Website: apple
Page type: orders-overview
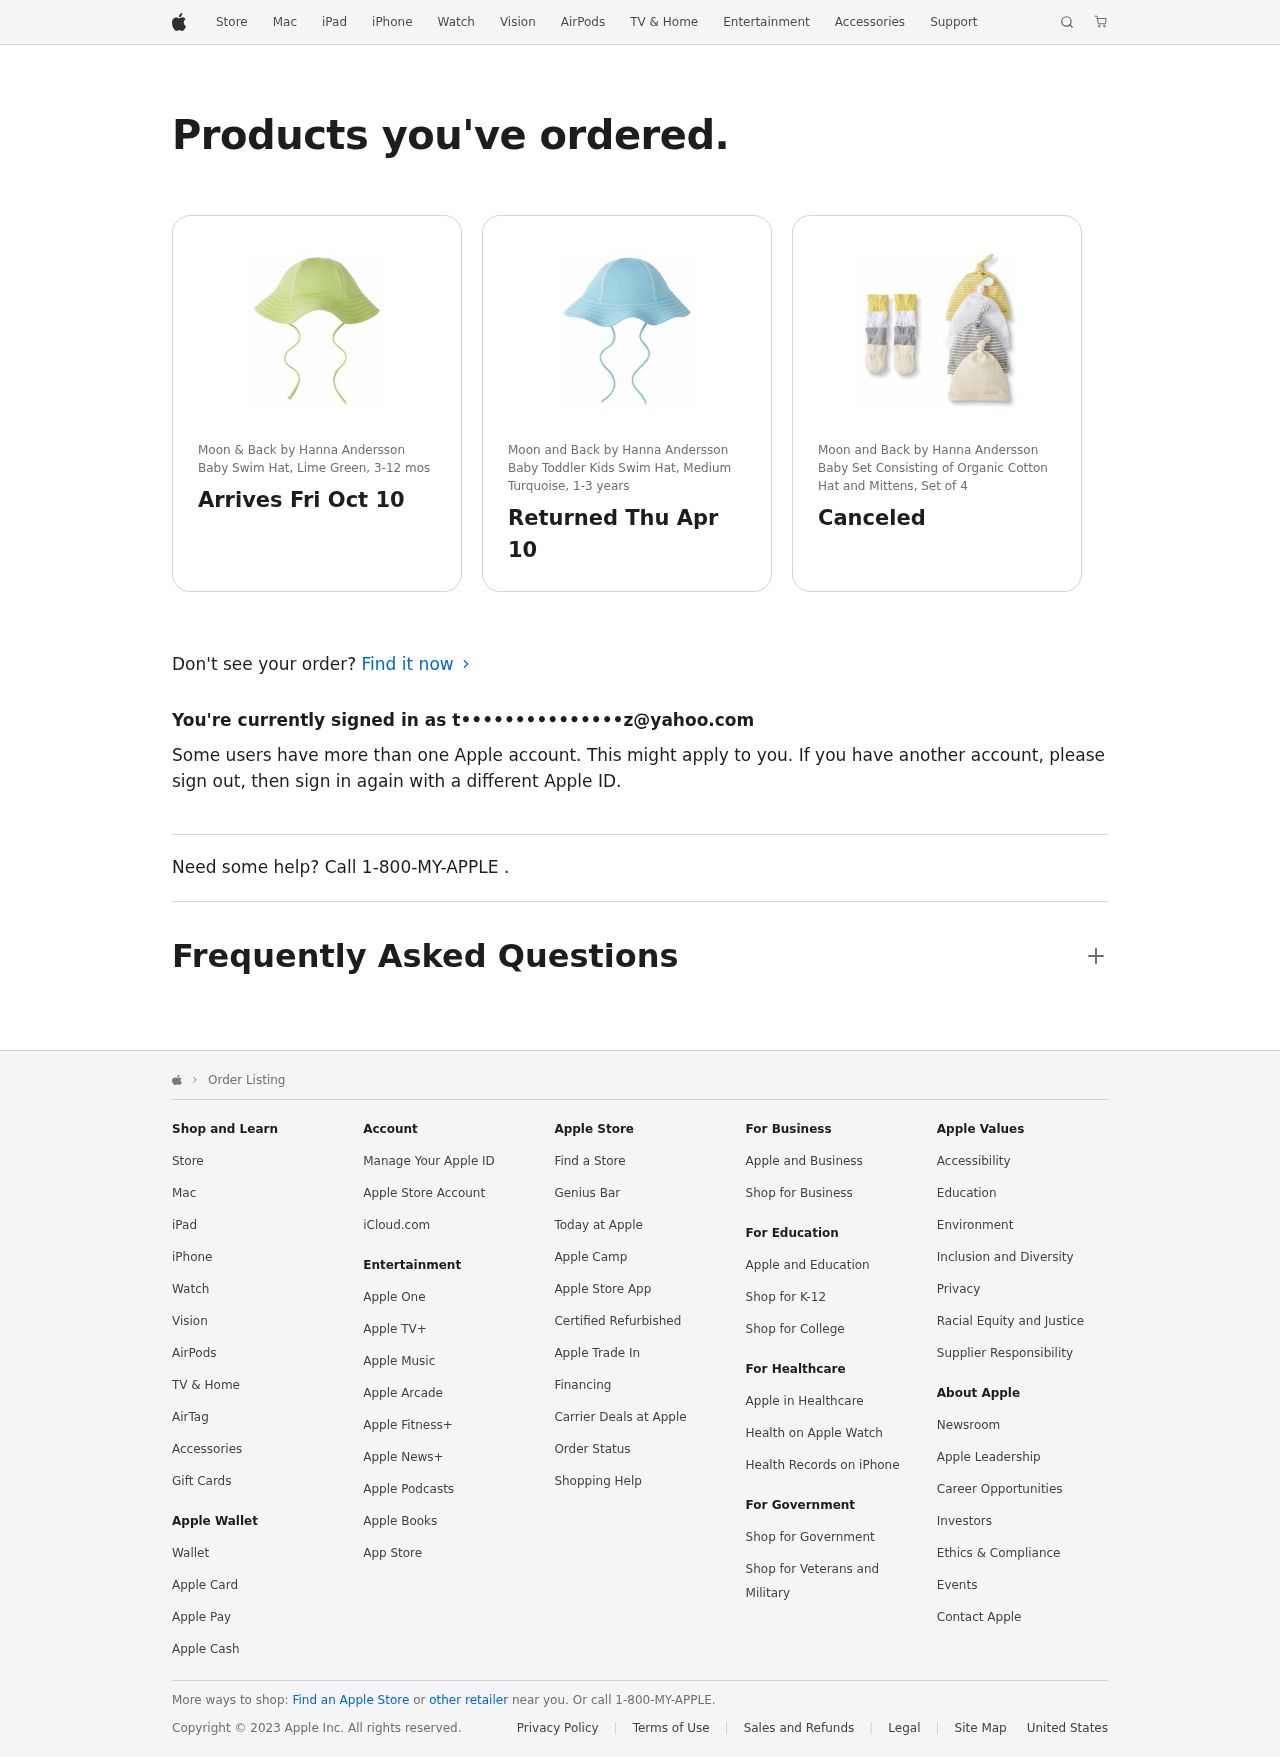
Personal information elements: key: PII_EMAIL
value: t•••••••••••••••z@yahoo.com
Product elements: key: PRODUCT1_NAME
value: Moon & Back by Hanna Andersson Baby Swim Hat, Lime Green, 3-12 mos
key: PRODUCT2_NAME
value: Moon and Back by Hanna Andersson Baby Toddler Kids Swim Hat, Medium Turquoise, 1-3 years
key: PRODUCT3_NAME
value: Moon and Back by Hanna Andersson Baby Set Consisting of Organic Cotton Hat and Mittens, Set of 4
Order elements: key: ORDER_DELIVERY_DATE
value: Fri Oct 10
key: ORDER_RETURN_BY_DATE
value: Thu Apr 10